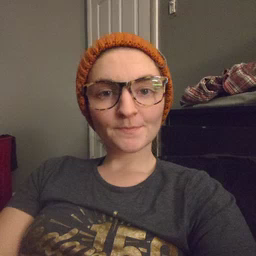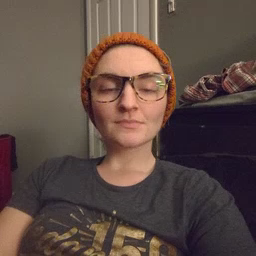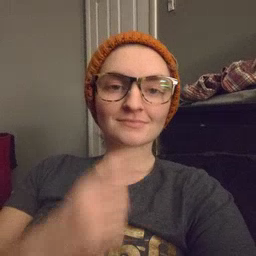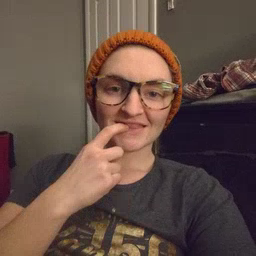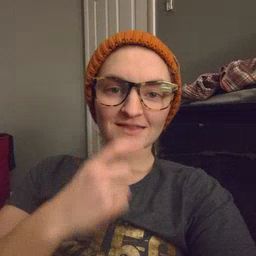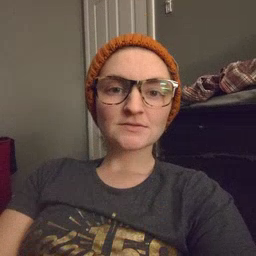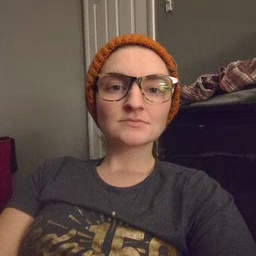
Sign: tooth